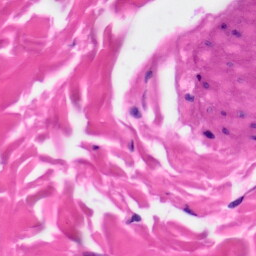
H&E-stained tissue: Skin